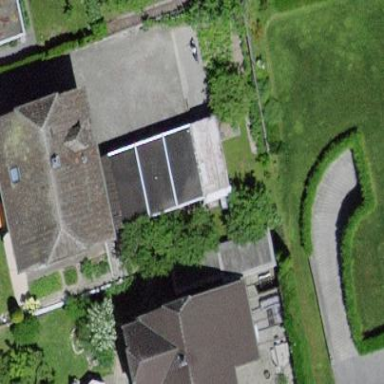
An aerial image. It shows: Group of garages.